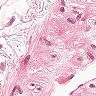
Metastatic tissue present: no